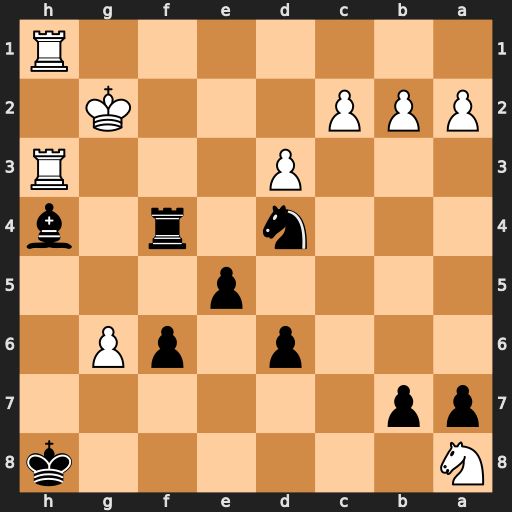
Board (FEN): N6k/pp6/3p1pP1/4p3/3n1r1b/3P3R/PPP3K1/7R
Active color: b
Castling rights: -
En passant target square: -
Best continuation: Rf2+ Kg1 Ne2#